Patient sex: M
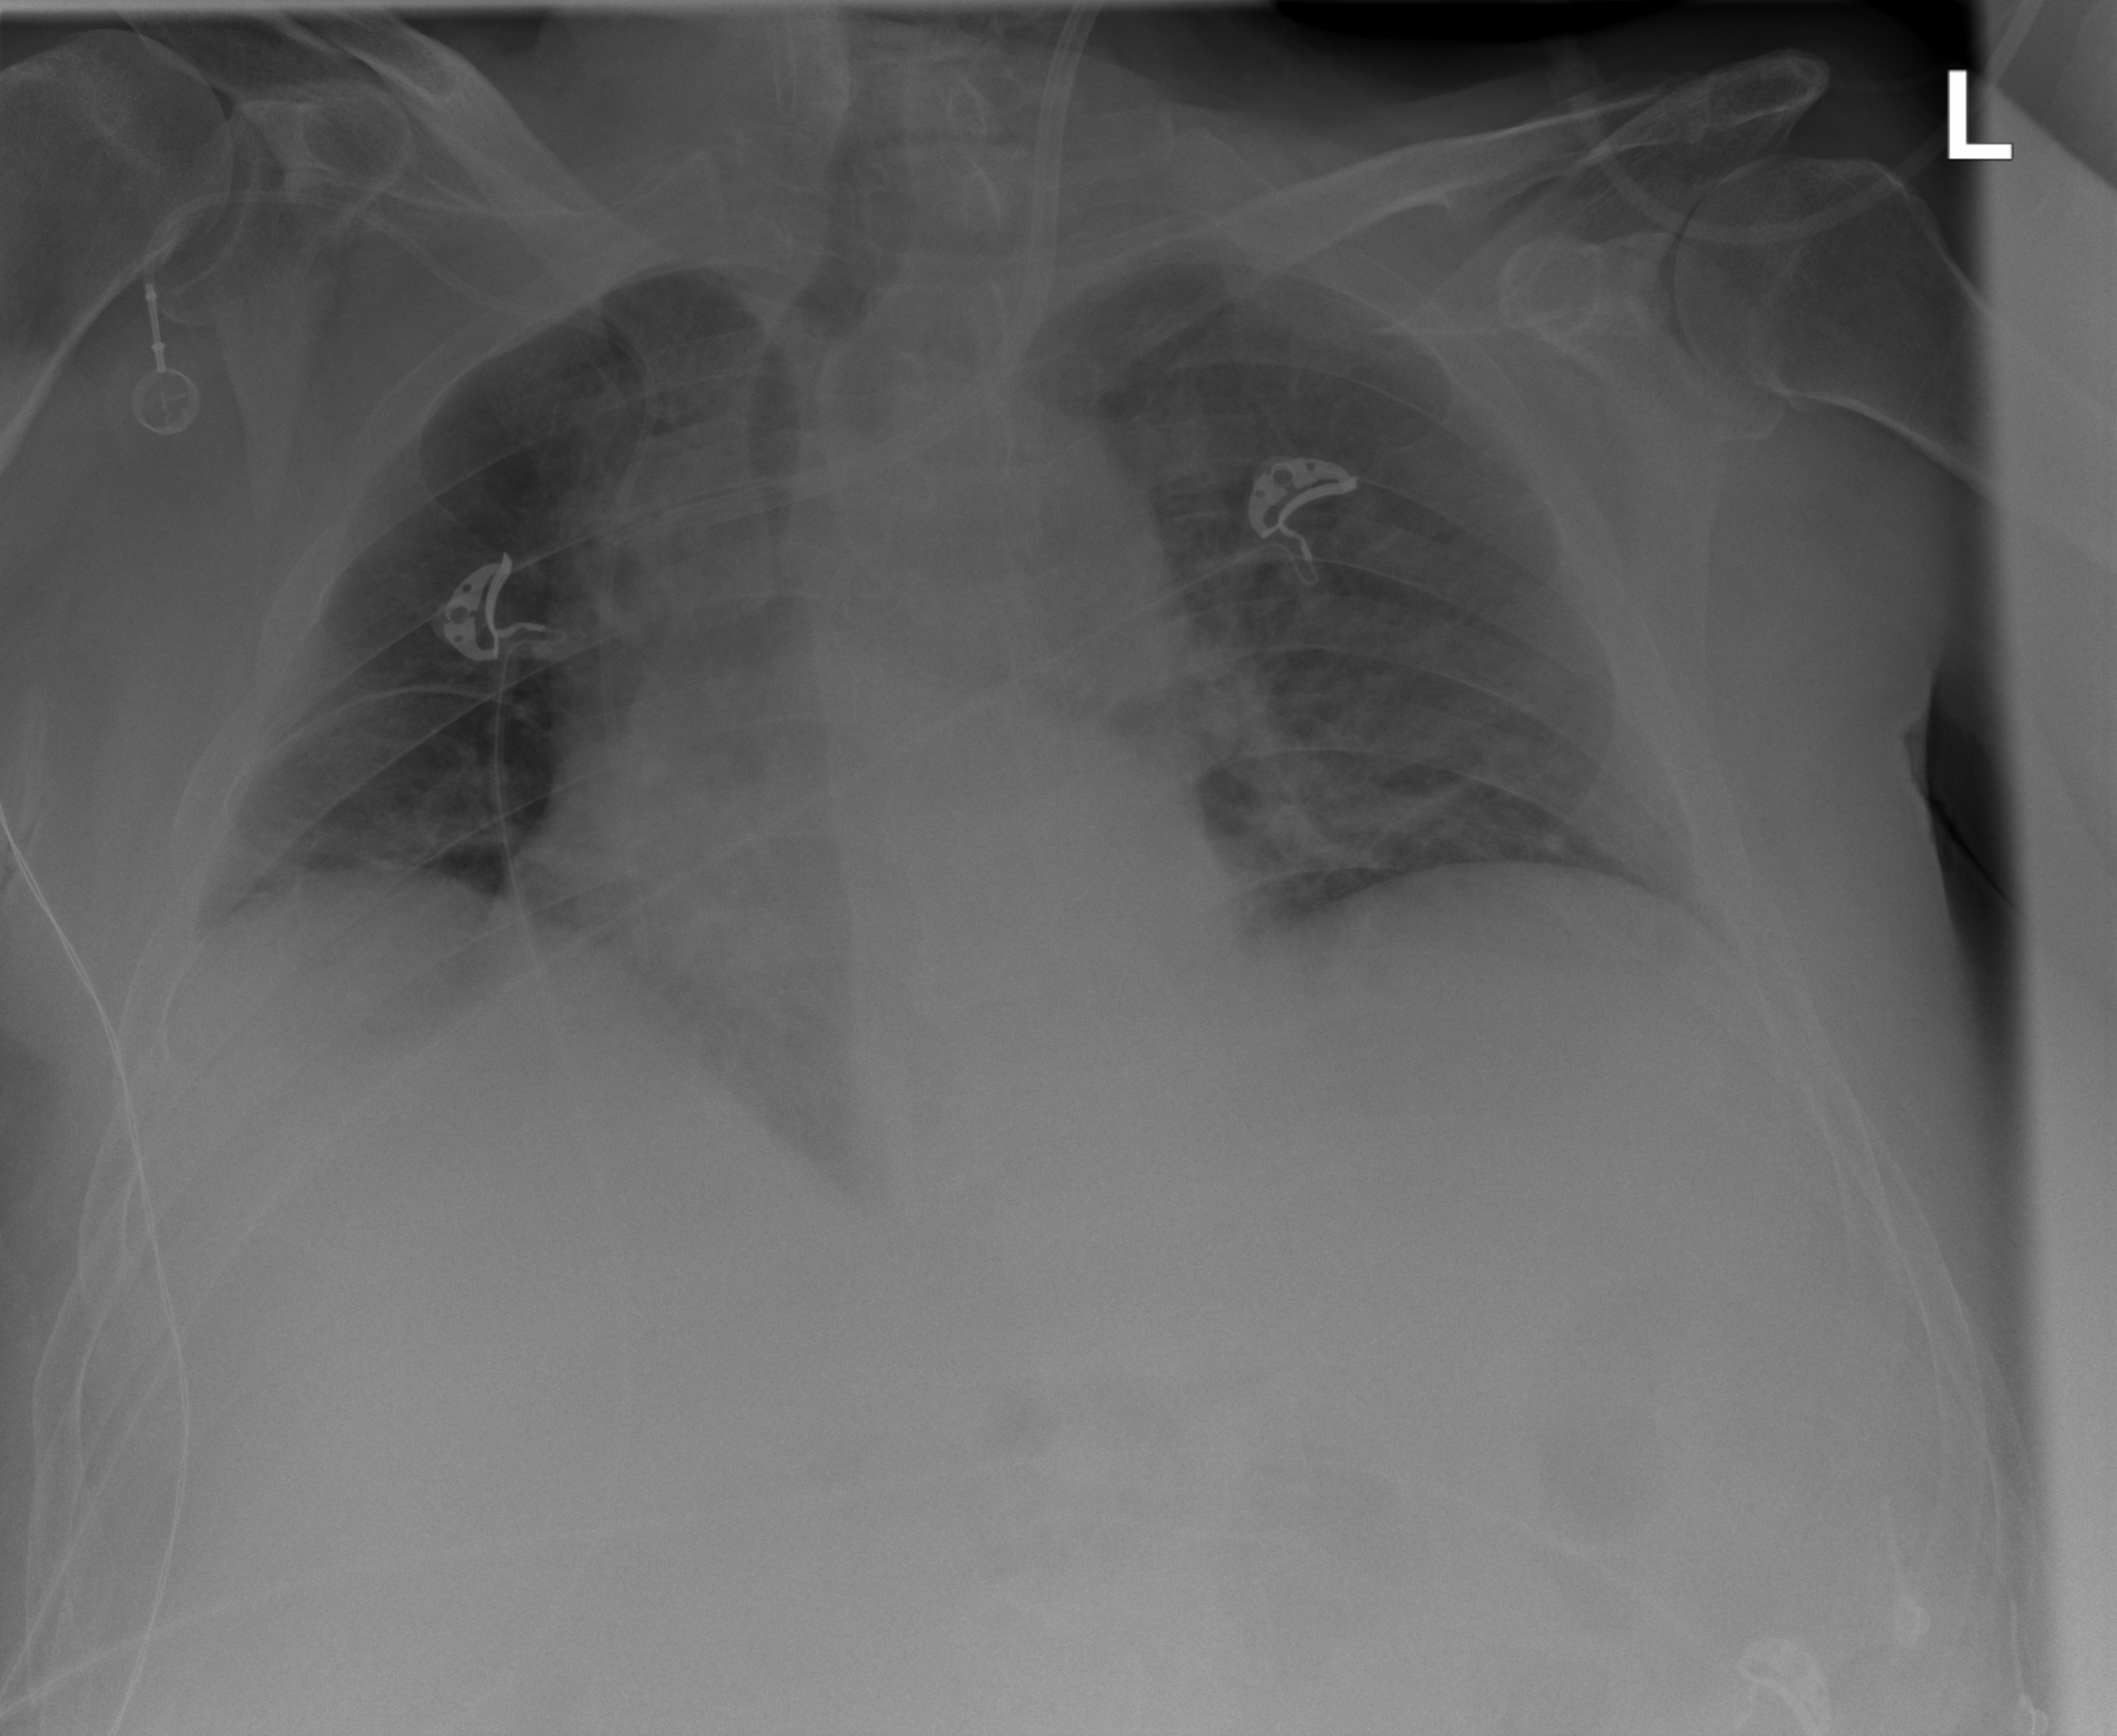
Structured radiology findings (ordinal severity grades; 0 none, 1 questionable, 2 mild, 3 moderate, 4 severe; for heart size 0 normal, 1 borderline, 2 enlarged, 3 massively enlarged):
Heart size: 2
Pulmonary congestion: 2
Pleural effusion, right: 1
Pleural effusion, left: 0
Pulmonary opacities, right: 2
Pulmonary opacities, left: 2
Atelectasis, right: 0
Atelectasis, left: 0